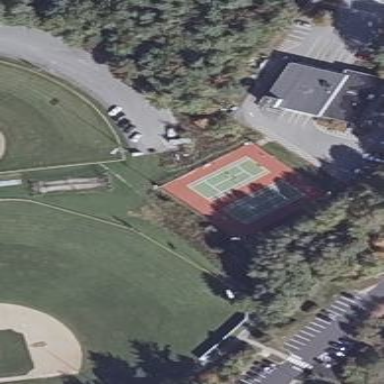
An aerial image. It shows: Tennis court on pitch designated for leisure land.